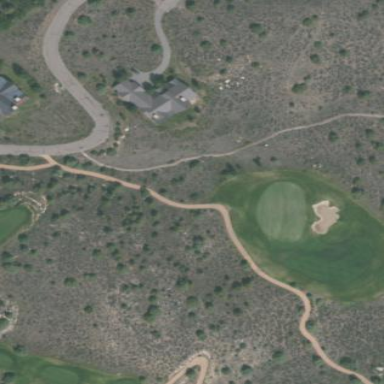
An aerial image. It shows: Area of rough grass used for golf.